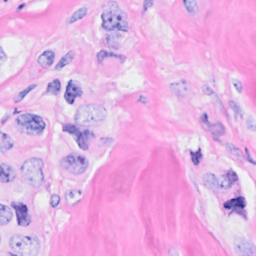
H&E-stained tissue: Breast